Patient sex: M
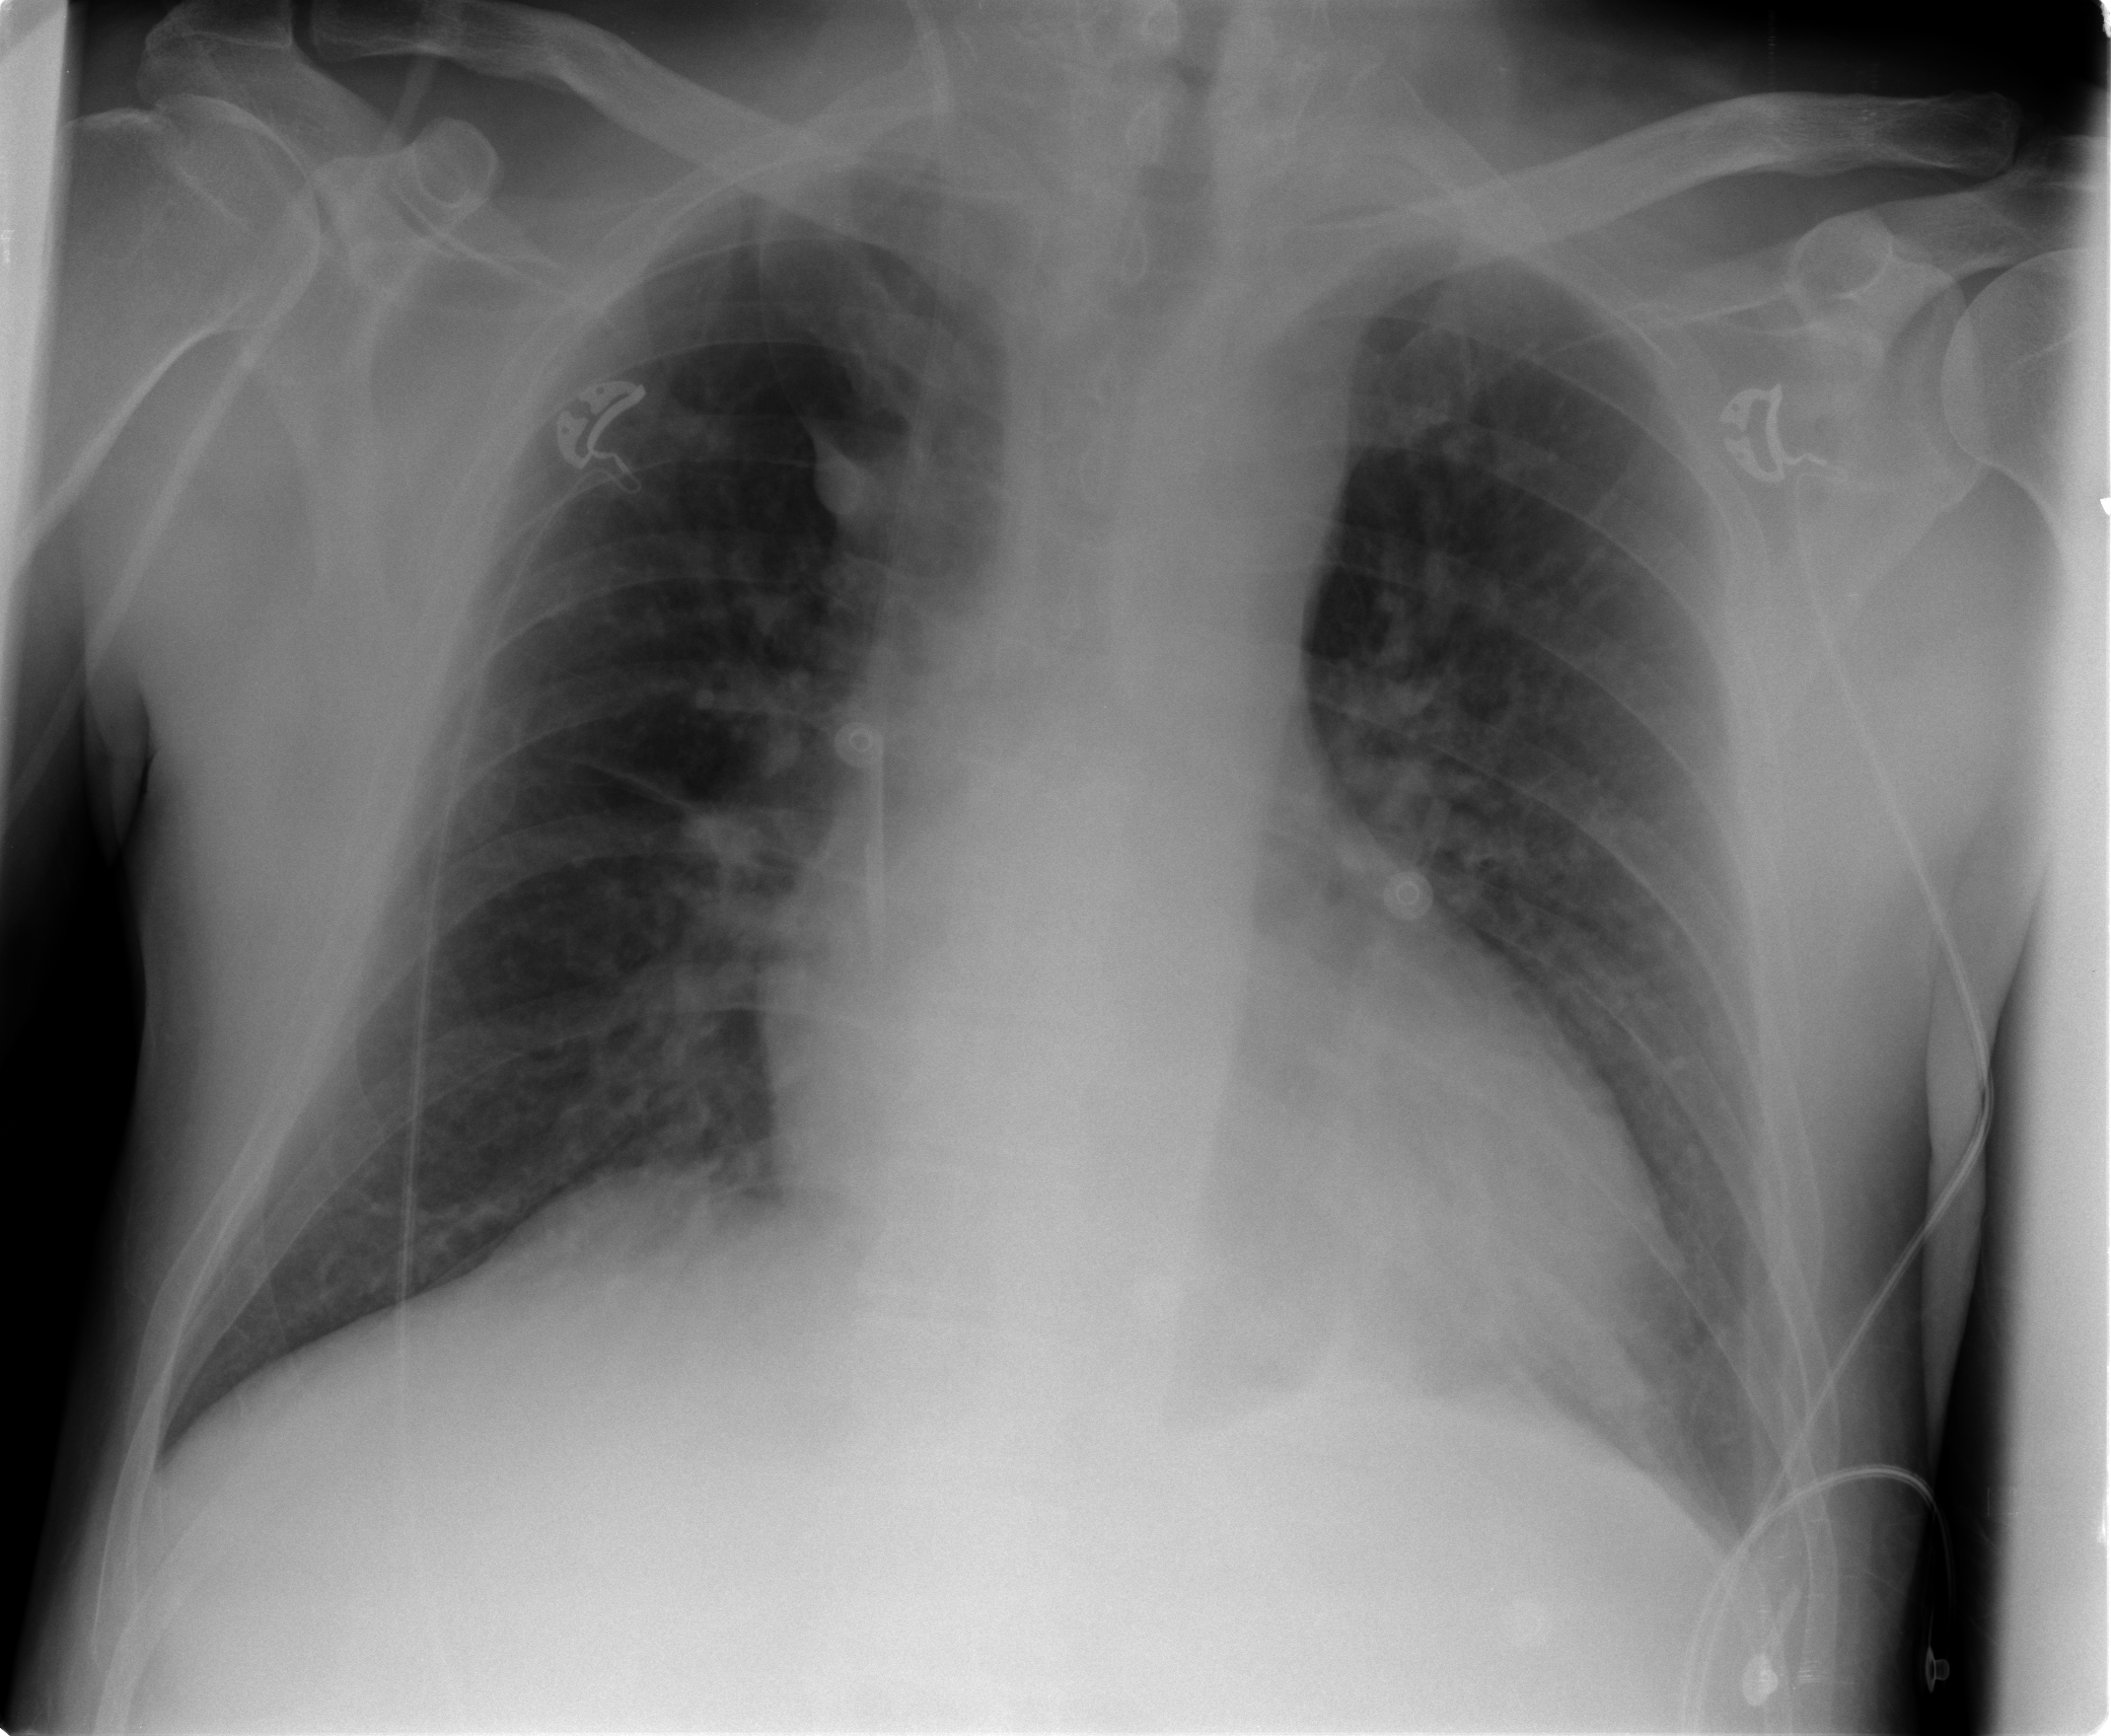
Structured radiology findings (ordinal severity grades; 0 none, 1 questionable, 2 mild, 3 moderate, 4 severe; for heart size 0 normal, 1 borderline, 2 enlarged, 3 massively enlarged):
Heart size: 1
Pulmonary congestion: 2
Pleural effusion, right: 0
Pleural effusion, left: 1
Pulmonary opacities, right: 0
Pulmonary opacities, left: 0
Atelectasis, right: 0
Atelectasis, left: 1